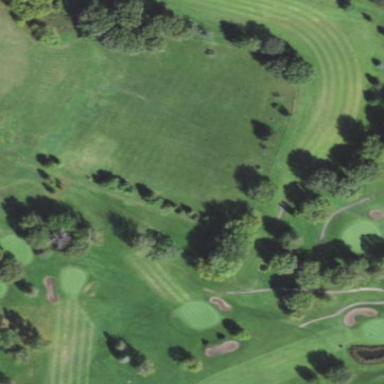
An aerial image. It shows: Well-maintained grassy area designated as golf fairway.